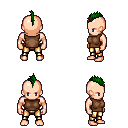
a pixel art fantasy rpg character, male body template, human, light skin, brown sleeveless shirt, gold greaves, green mohawk hairstyle, four views (front, back, left, right), 2x2 character sprite sheet, small pixel art, hard edges, no anti-aliasing